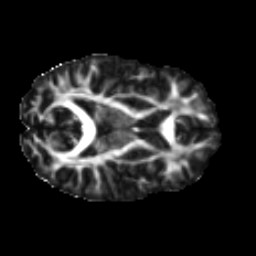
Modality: FA
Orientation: axial
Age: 30
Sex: female
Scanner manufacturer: ge
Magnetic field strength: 3 T
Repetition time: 7.8 s
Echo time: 0.061 s